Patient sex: M
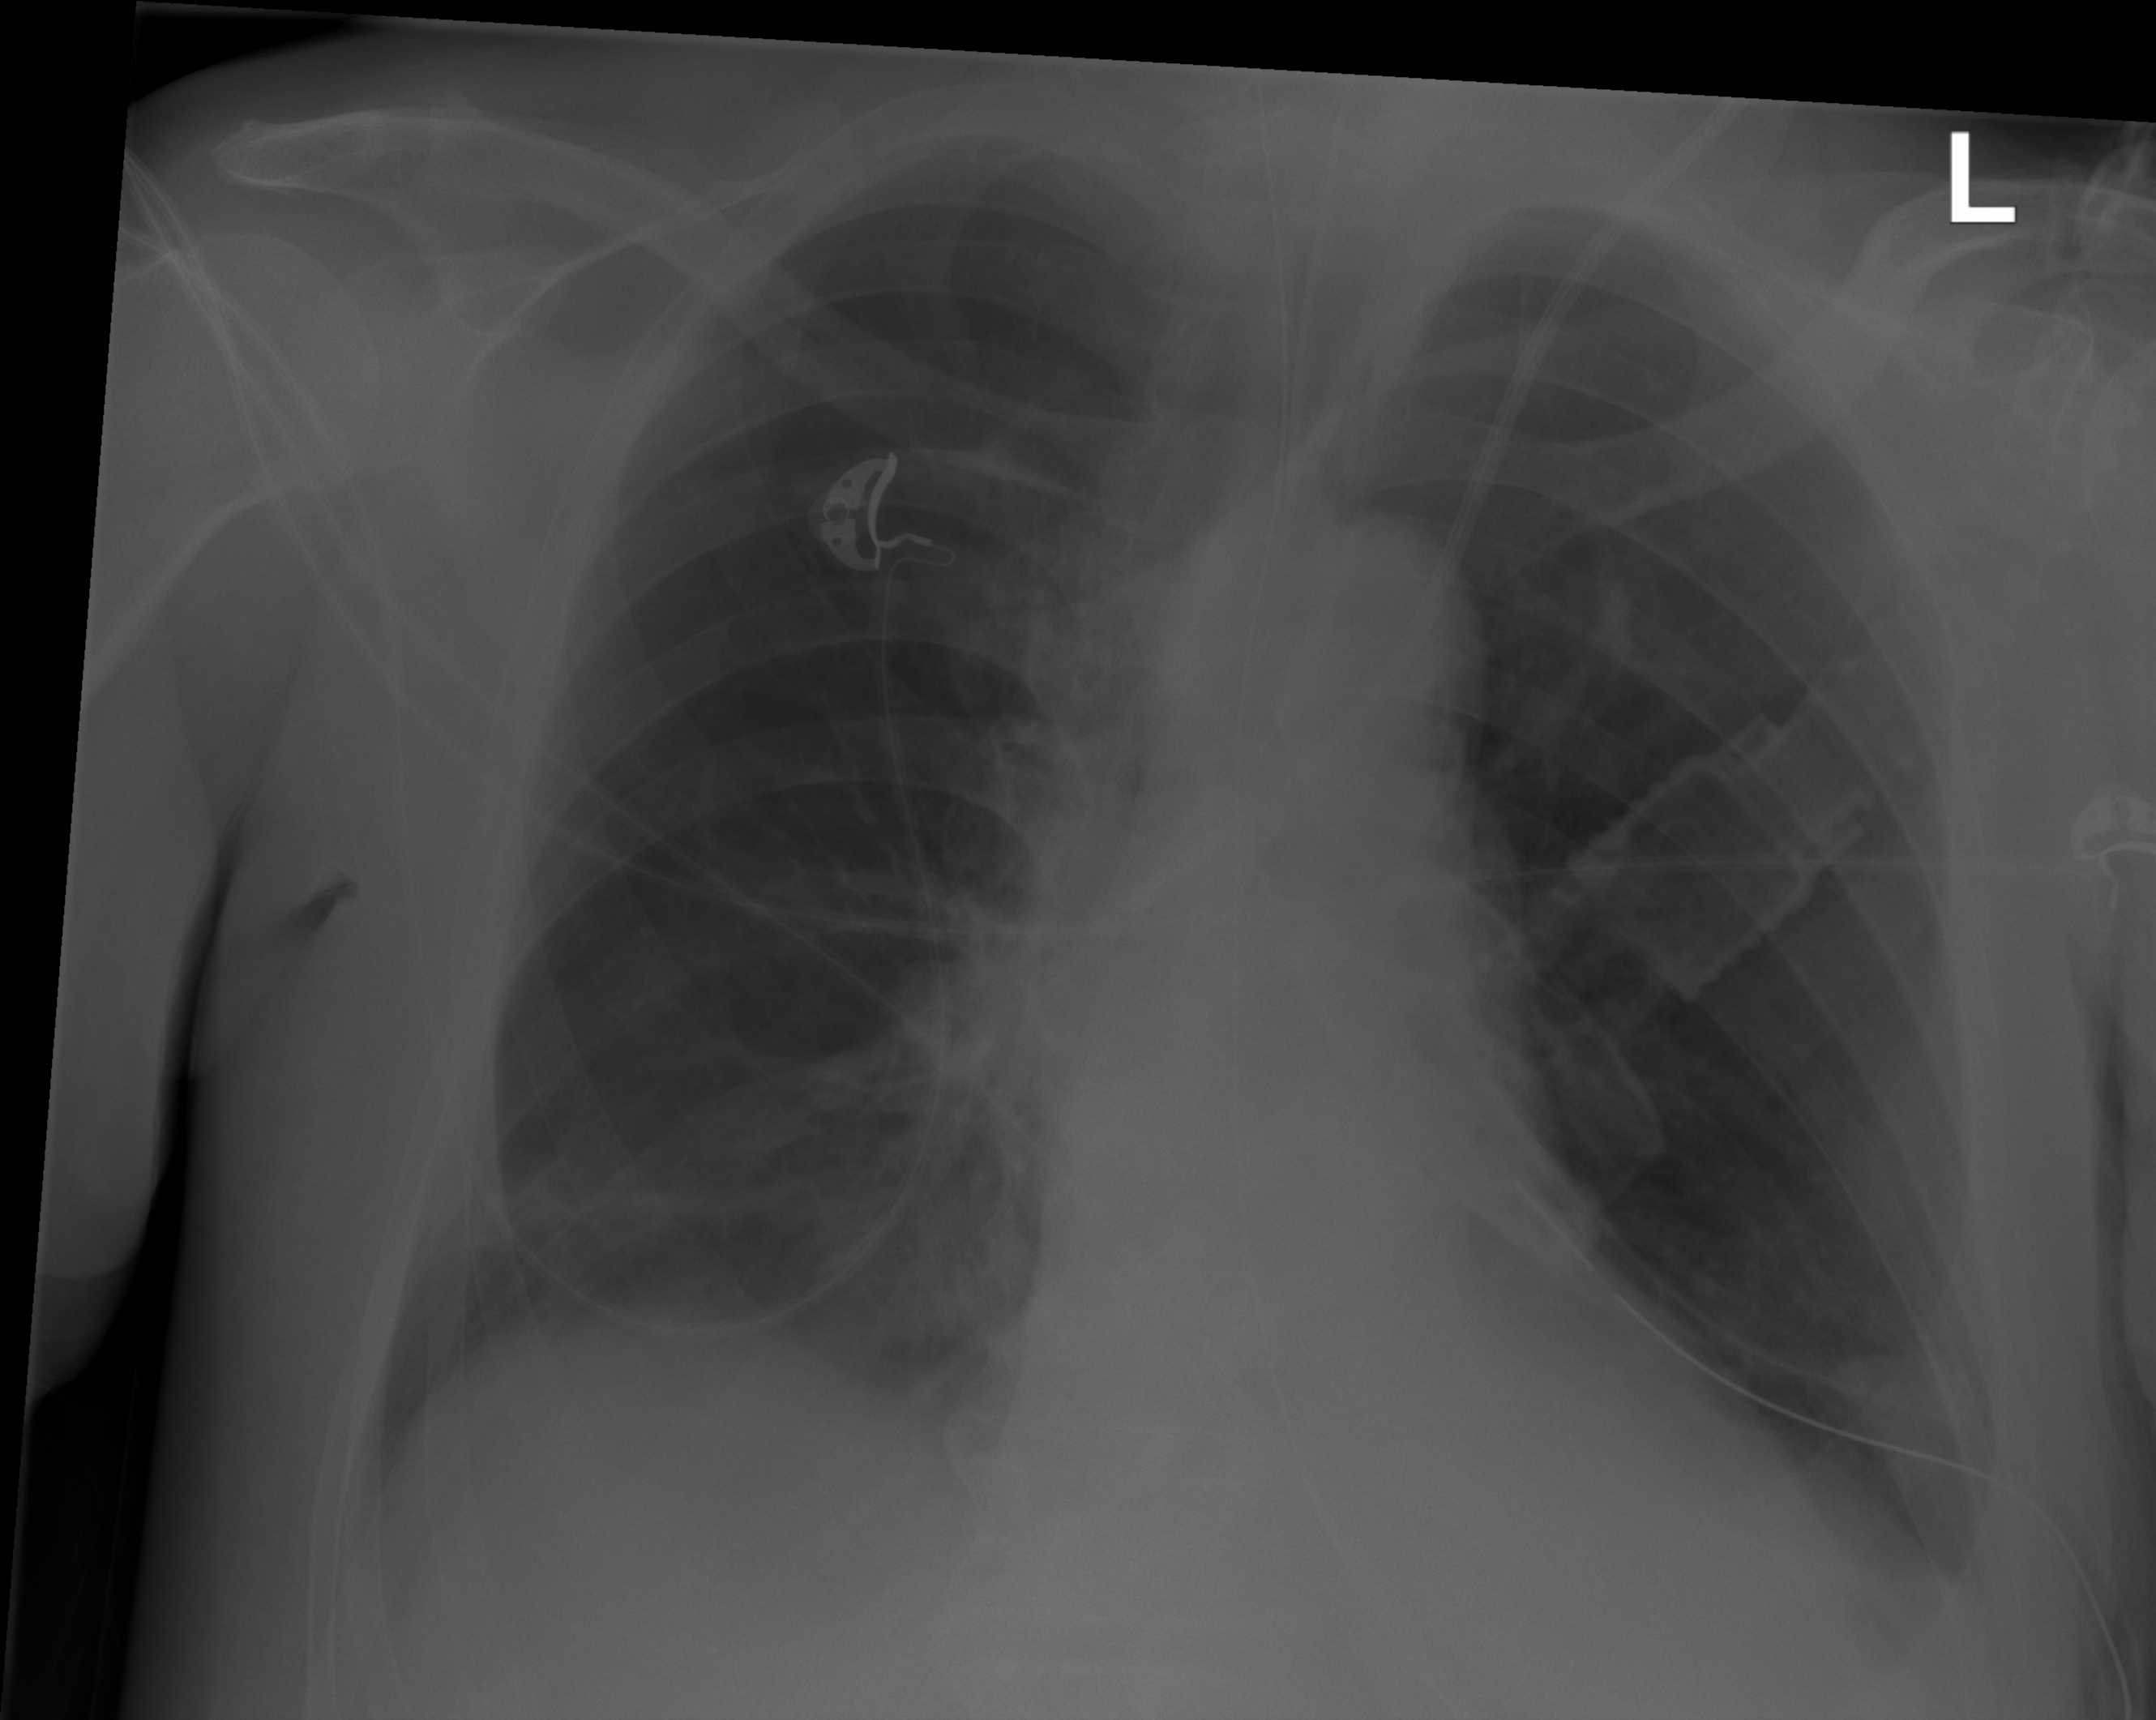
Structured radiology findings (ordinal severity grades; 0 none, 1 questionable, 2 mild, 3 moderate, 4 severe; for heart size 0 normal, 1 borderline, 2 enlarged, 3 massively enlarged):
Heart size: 0
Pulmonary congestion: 0
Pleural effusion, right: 0
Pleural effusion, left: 2
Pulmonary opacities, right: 0
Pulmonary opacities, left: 0
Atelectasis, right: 2
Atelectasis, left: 2